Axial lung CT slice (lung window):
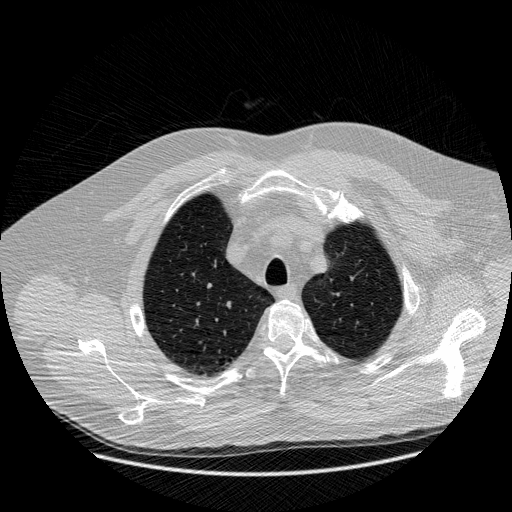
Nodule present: no